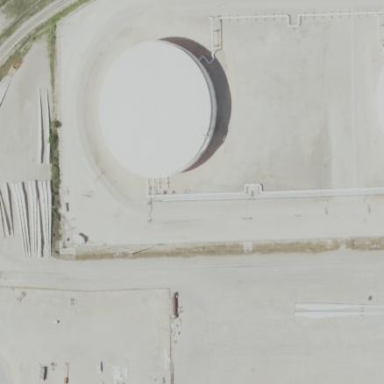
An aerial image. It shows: Storage tank that is man-made.